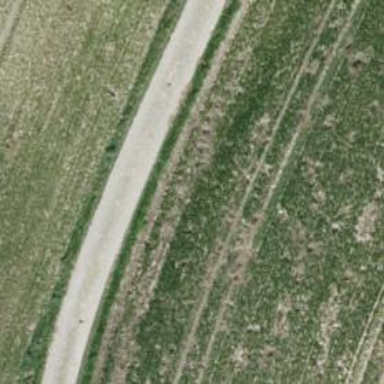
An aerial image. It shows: Track with grade 1 quality.